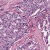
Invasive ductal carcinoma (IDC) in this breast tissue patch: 1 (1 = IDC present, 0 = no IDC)